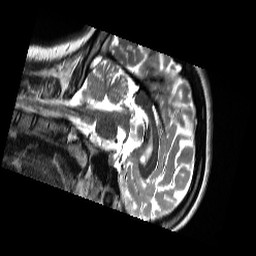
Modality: T2w
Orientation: sagittal
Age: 19
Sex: female
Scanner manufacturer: siemens
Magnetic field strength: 3 T
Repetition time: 13.52 s
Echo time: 0.088 s